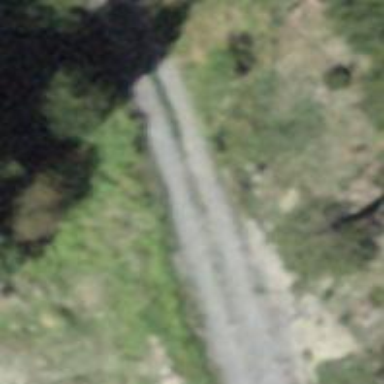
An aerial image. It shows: Gravel track with grade 2 tracktype.